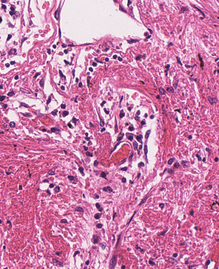
Tumor epithelial tissue: no
Tumor-associated stroma tissue: yes
Normal tissue: no